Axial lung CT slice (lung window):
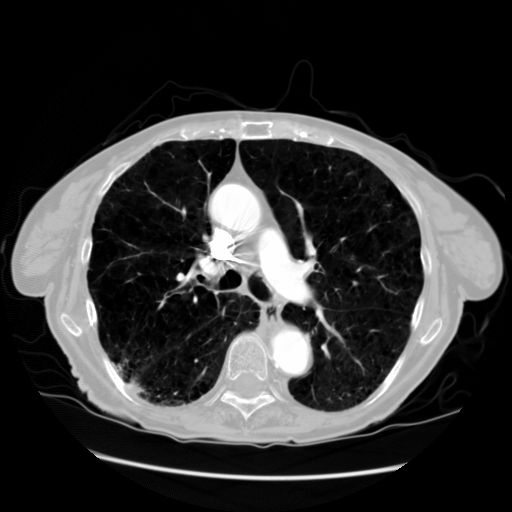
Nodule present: no